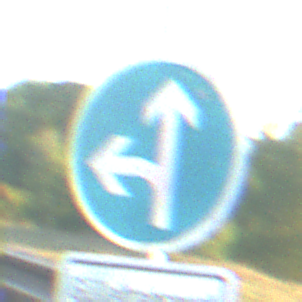
Verkehrszeichen: VorgeschriebeneFahrtrichtungGeradeausOderLinks
Zusatzzeichen unten: BesondereFahrzeugeUndTransportgueter12
Umgebung: Outdoor, RoadRail
Tageszeit: SunriseSunset
Wetter: Clear
Licht: Natural
Jahreszeit: NotSpecified
Kontrast: HighContrast